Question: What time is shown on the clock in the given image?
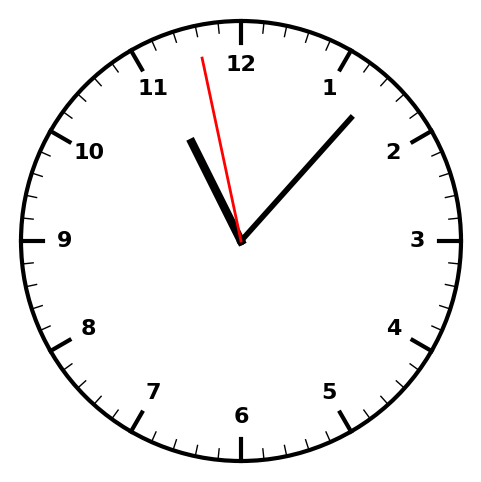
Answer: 11:06:58